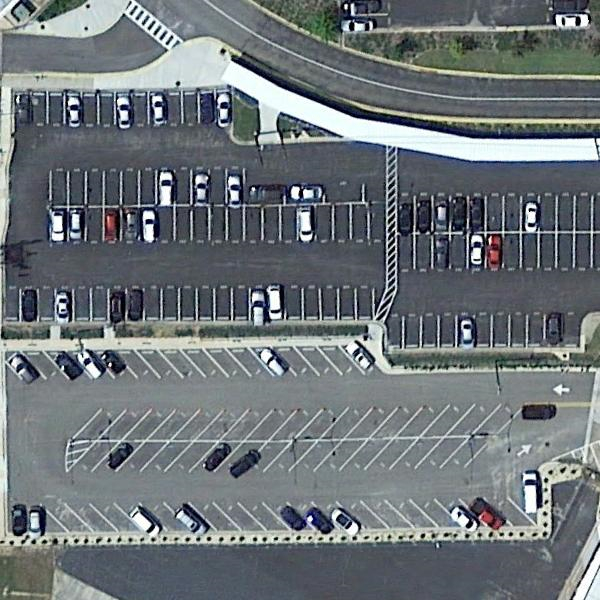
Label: Parking